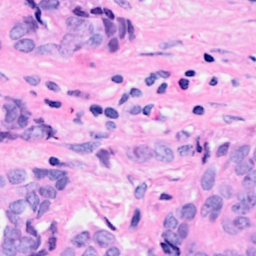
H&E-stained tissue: Breast